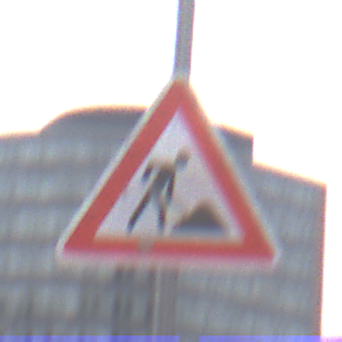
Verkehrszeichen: Arbeitsstelle
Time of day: MorningAfternoon
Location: Outdoor (Urban)
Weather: Overcast
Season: NotSpecified
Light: Natural